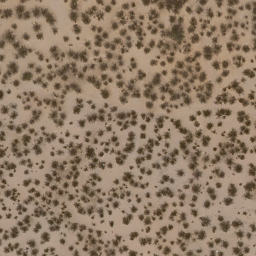
Label: chaparral